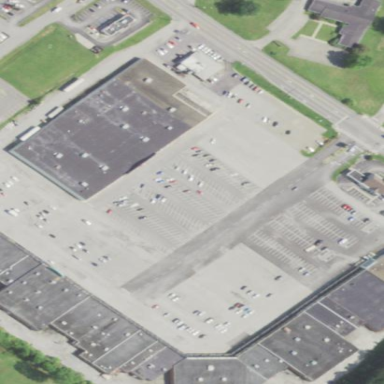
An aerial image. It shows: Retail area.